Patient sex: M
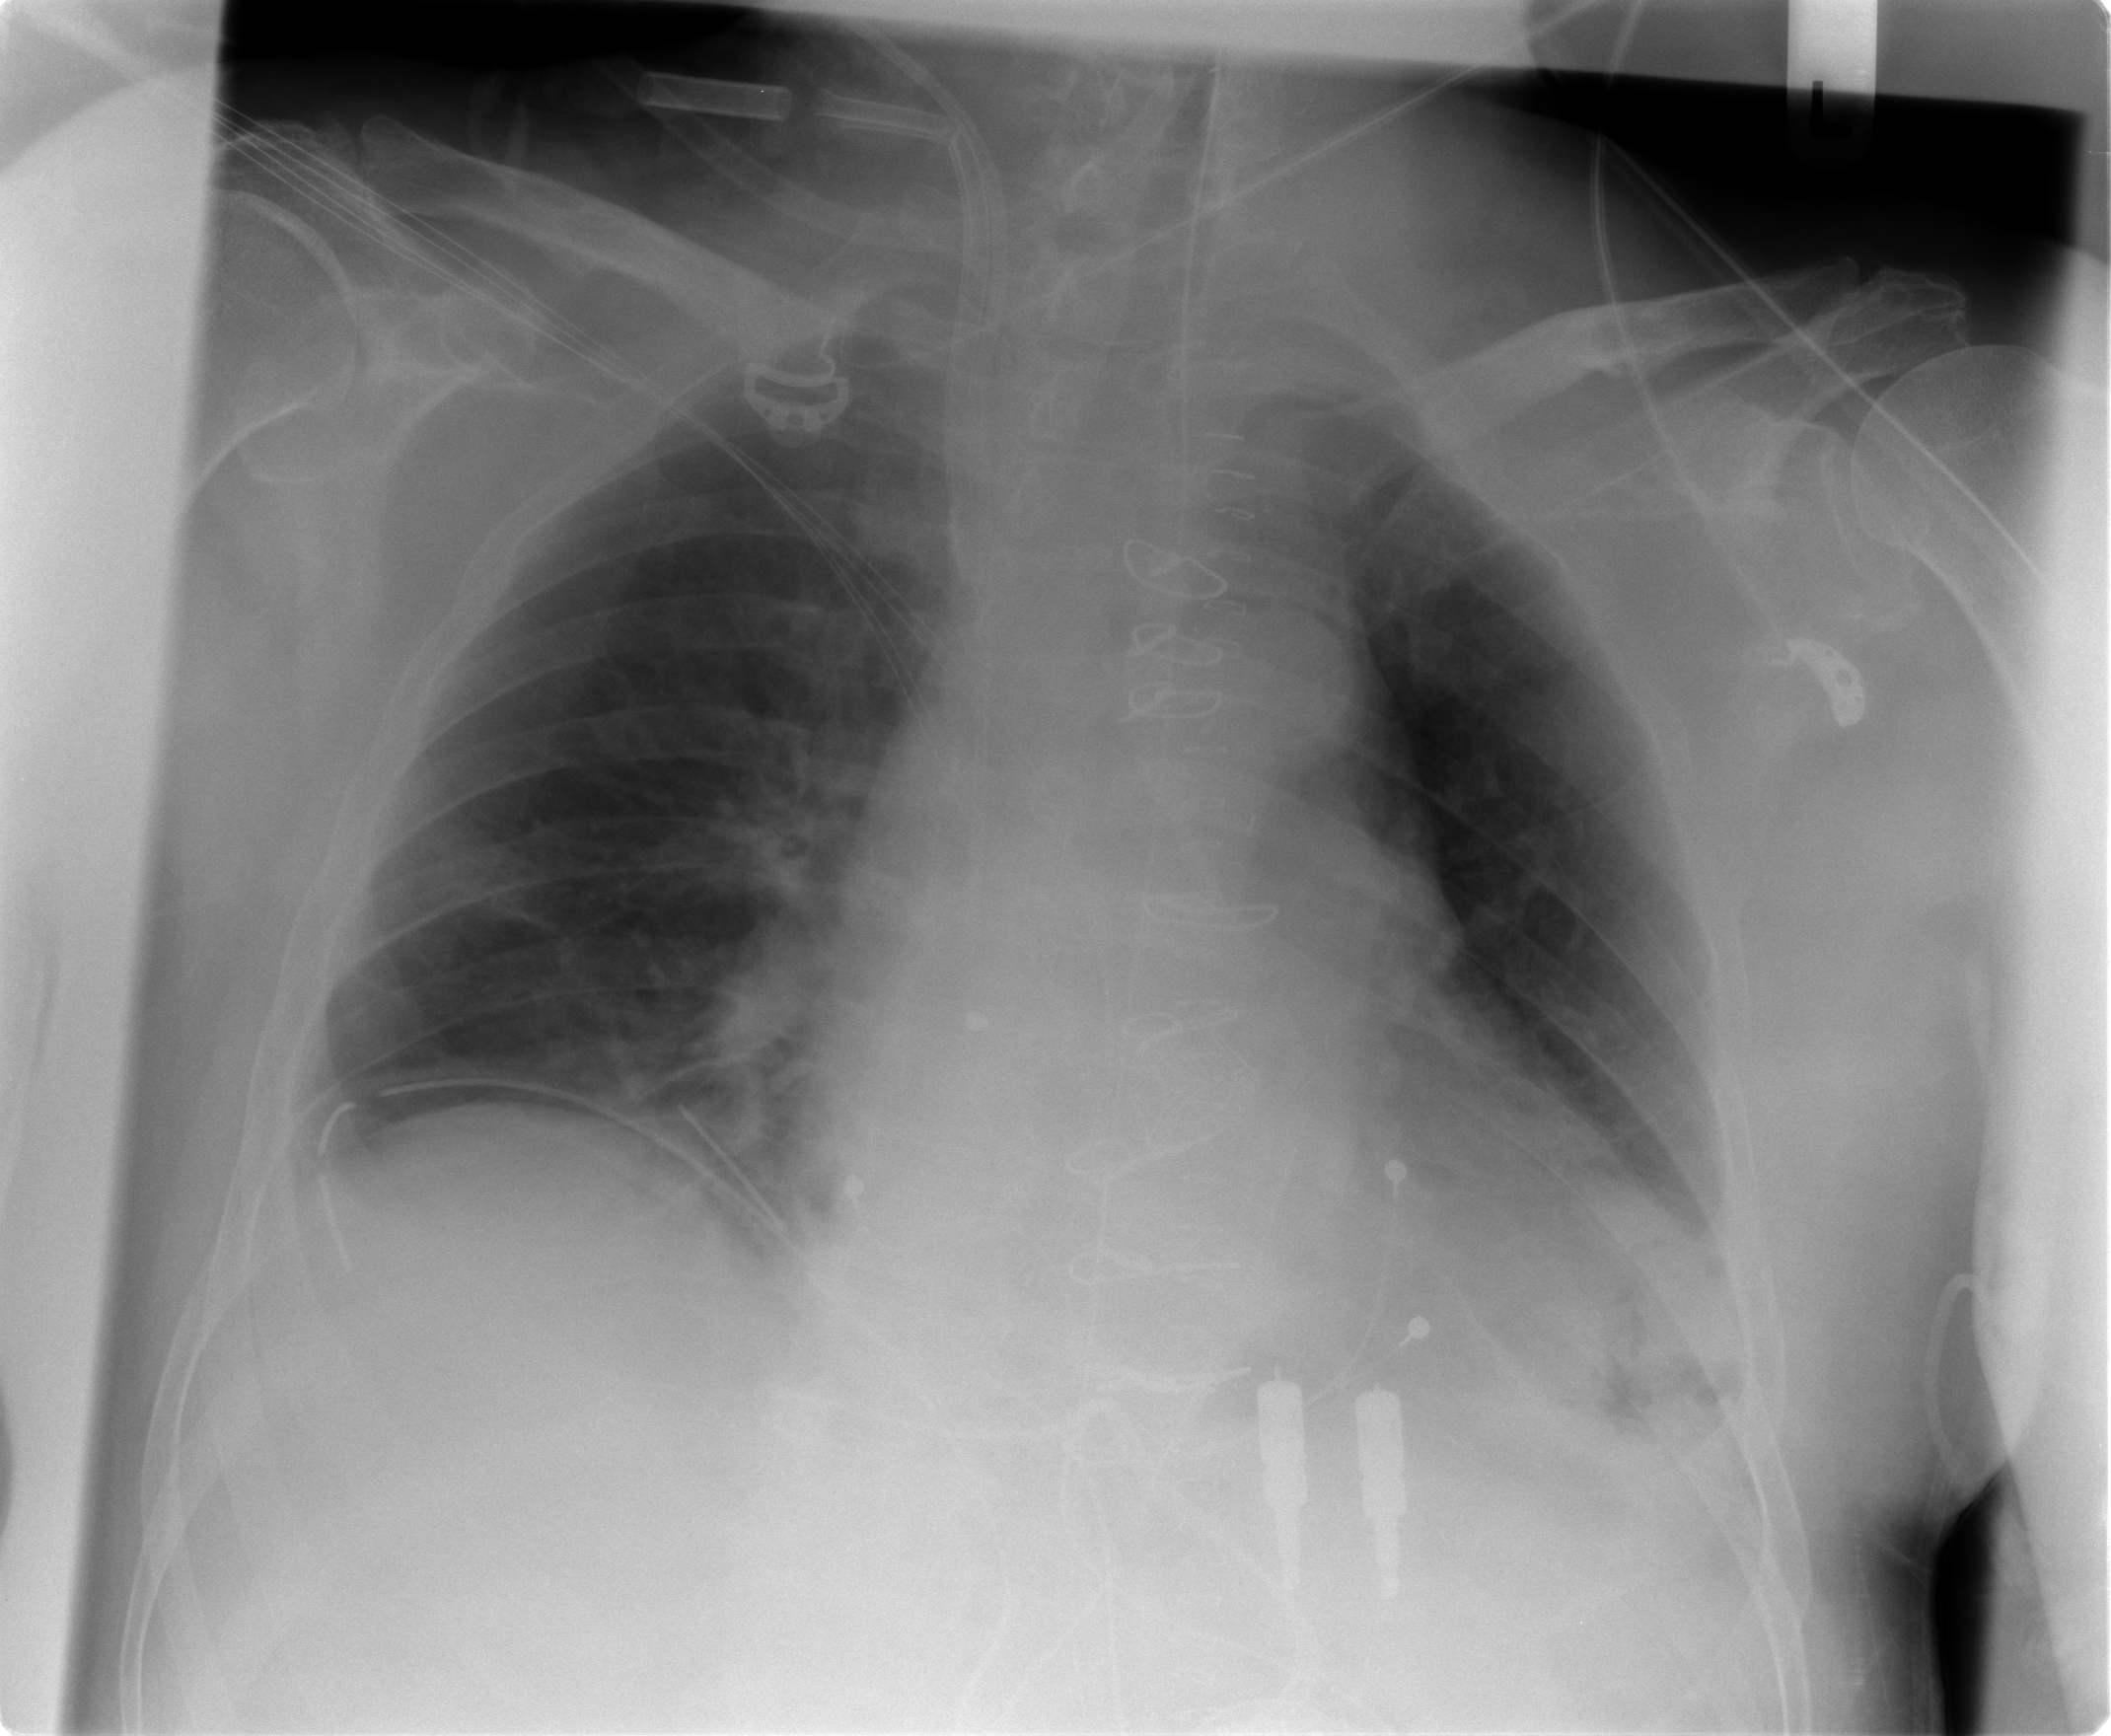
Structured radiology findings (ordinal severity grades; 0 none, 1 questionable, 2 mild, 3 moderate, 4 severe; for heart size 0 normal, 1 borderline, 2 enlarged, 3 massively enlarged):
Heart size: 2
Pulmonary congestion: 2
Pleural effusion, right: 2
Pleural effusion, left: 2
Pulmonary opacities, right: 0
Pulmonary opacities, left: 2
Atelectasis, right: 2
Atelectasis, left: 2